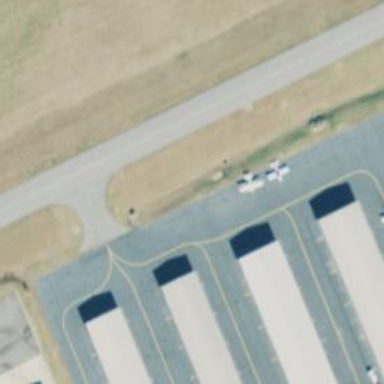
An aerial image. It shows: Image of taxiway at airport.